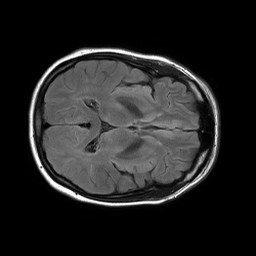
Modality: FLAIR
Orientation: axial
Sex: female
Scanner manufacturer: philips
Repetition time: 11 s
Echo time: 0.125 s